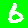
Digit: 6